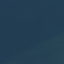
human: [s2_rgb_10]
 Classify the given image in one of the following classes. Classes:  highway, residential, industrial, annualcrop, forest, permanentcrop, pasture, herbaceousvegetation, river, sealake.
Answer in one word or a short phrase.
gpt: SeaLake